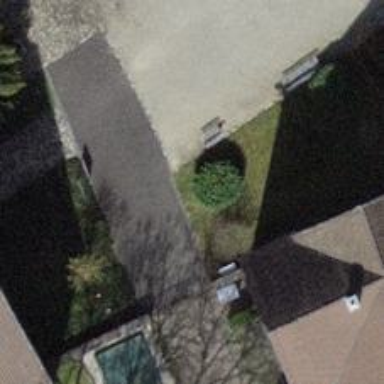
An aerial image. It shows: Brown bench.